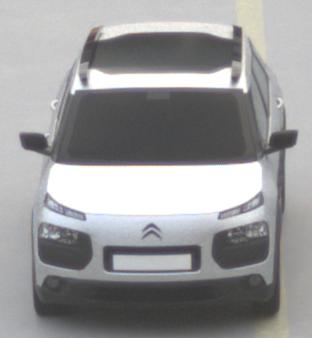
Make: Citroen
Model: C4 Cactus PureTech 75
Detailed model: C4 Cactus
Model produced from: 2014/09
Model produced until: 2015/03
Doors: 5
Color: white
Road condition: dry road
Daytime: sunrise or sunset
Contrast: low contrast